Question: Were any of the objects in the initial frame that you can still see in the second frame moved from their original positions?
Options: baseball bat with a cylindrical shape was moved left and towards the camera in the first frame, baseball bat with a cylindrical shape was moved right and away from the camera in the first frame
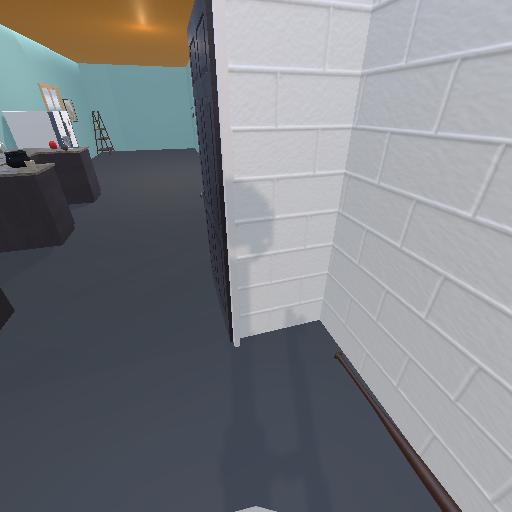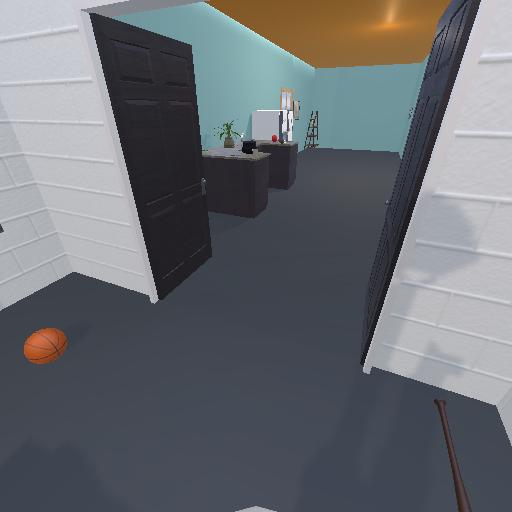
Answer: baseball bat with a cylindrical shape was moved left and towards the camera in the first frame